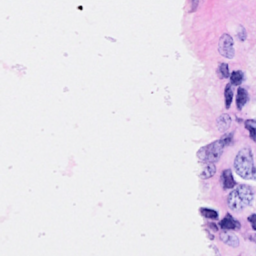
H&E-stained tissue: Breast